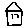
Label: house